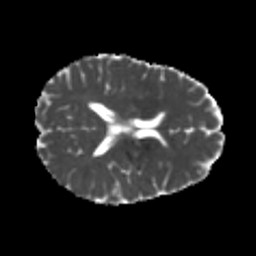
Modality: MD
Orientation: axial
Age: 23
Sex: female
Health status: healthy
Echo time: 0.074 s